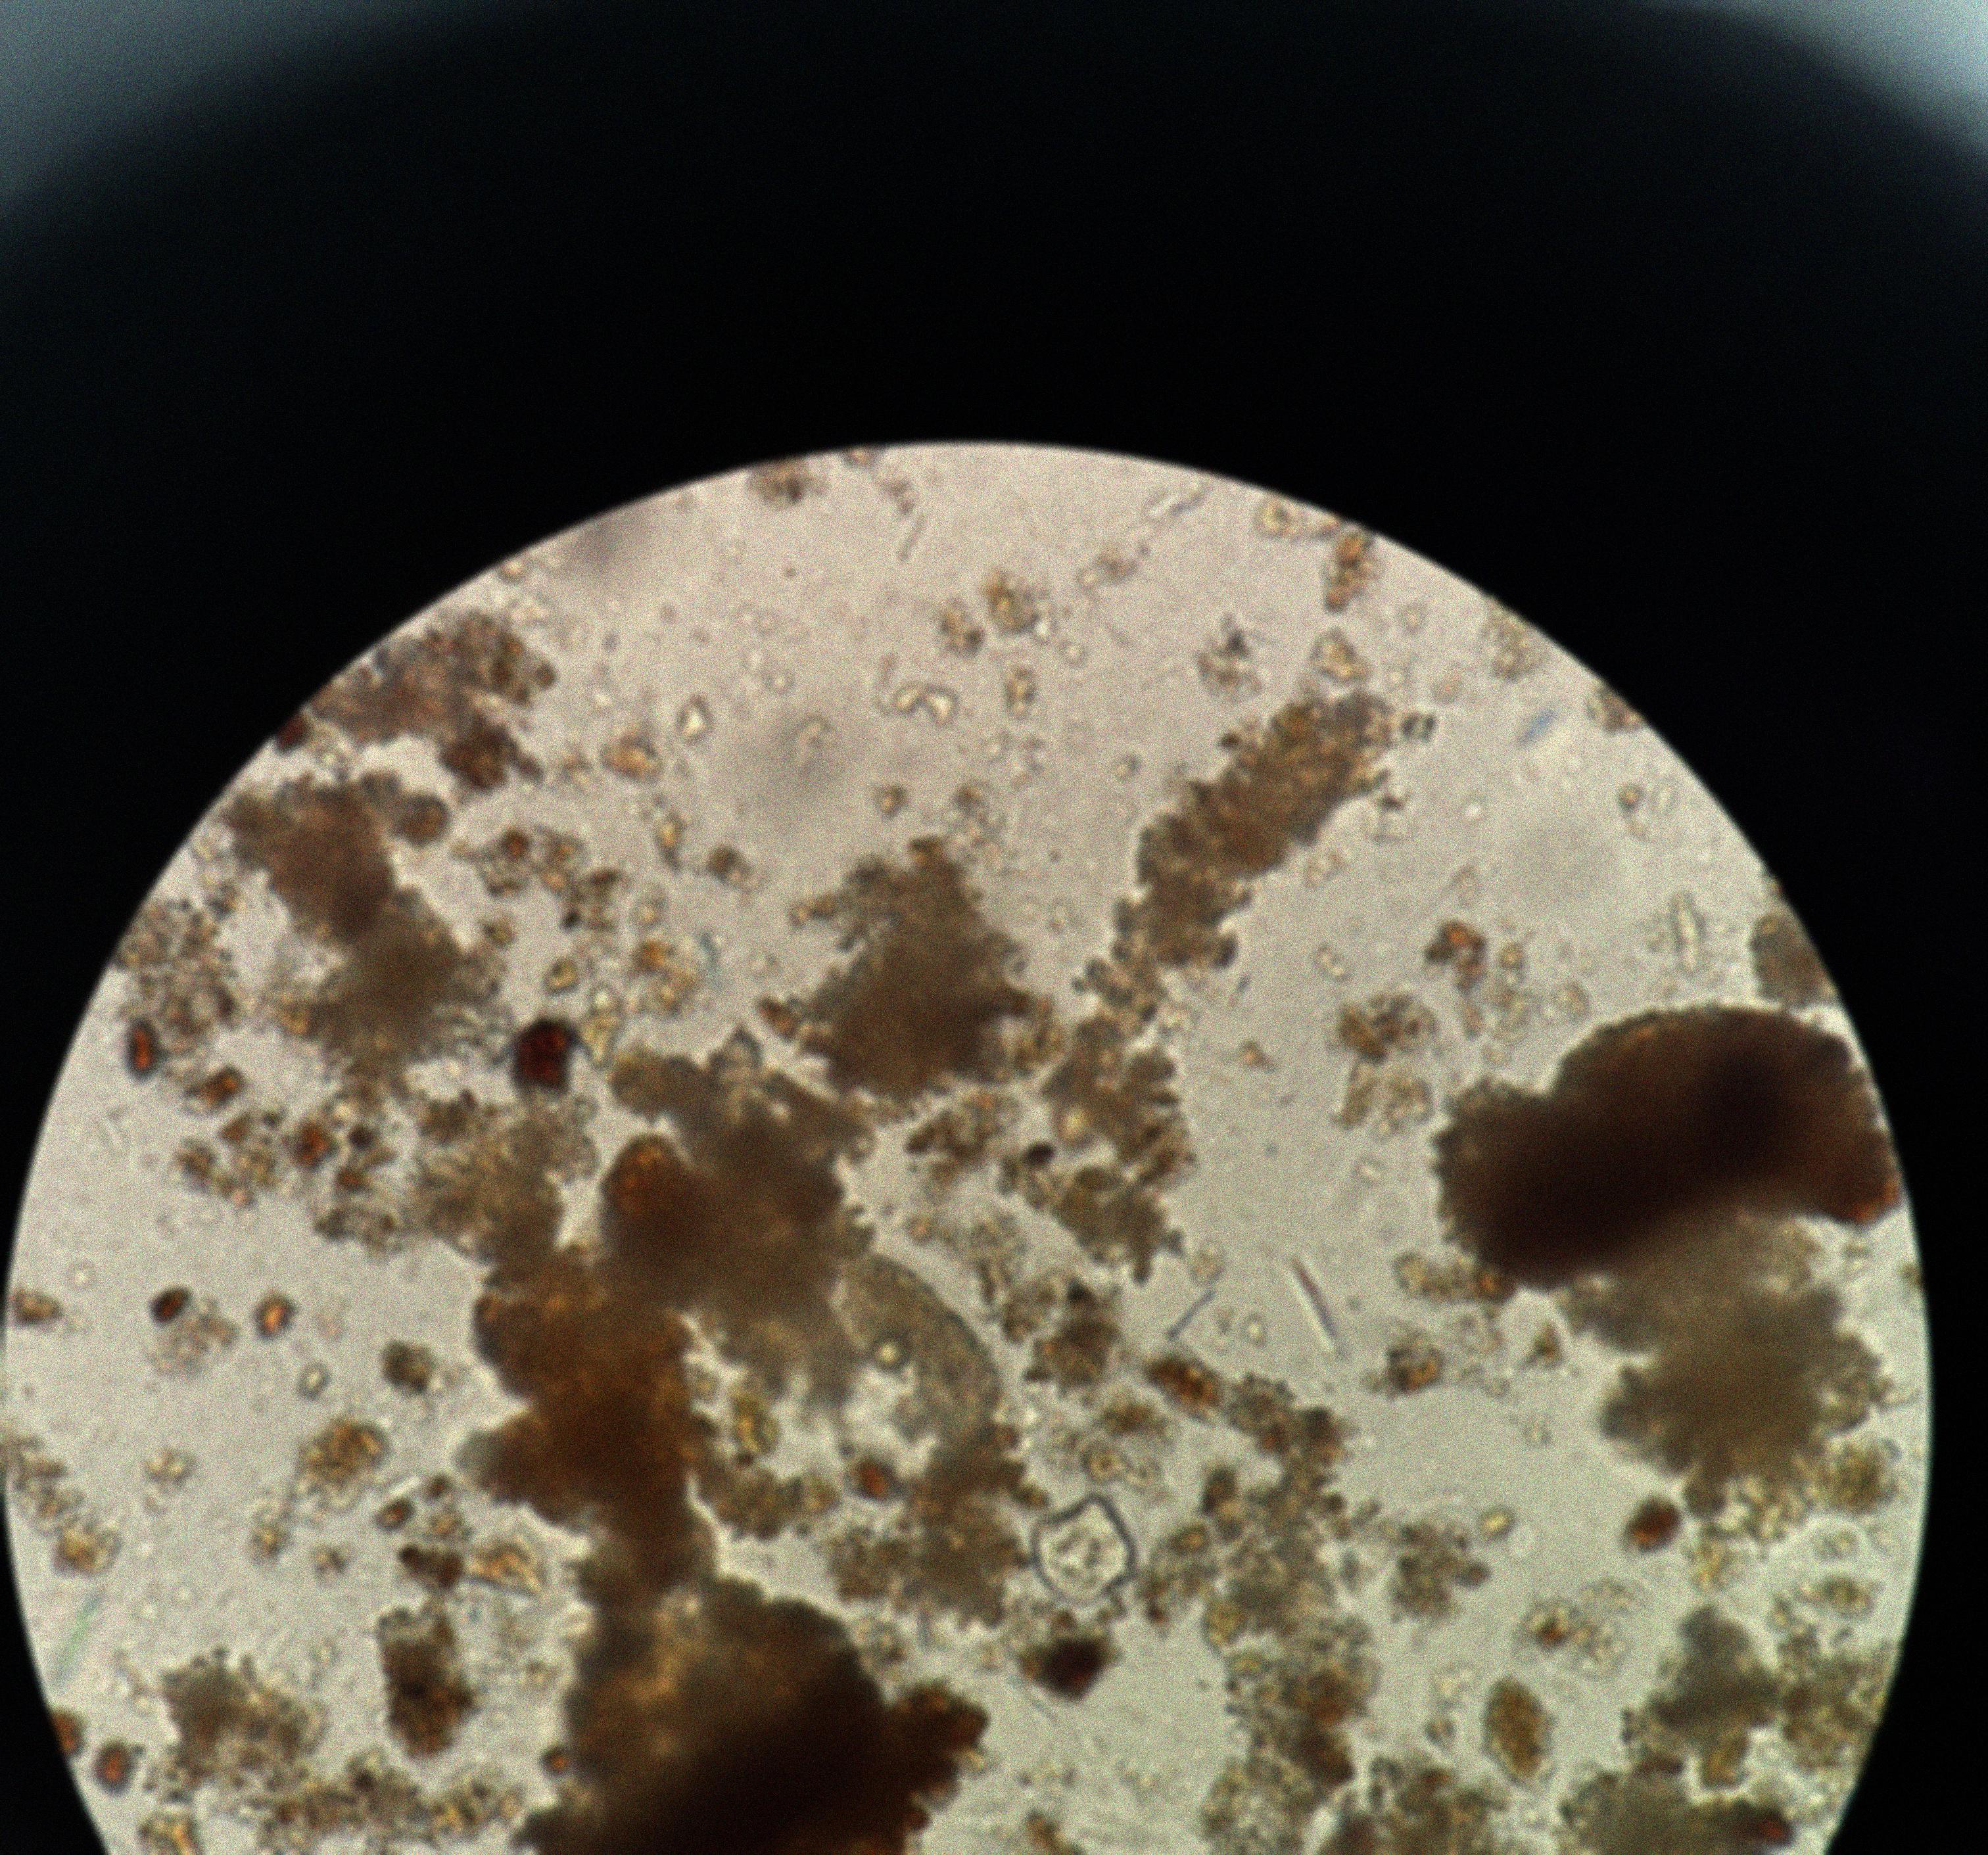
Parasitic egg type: Hookworm egg